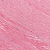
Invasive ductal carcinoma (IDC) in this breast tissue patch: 0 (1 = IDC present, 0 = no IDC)